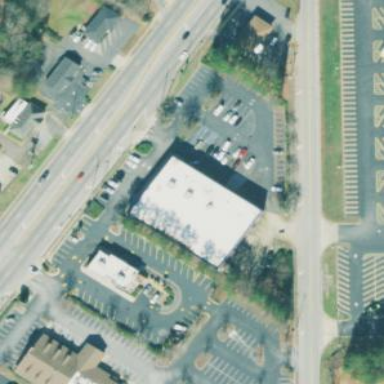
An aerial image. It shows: Building that houses car repair shop.